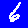
Digit: 6